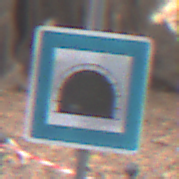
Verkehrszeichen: Tunnel
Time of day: MorningAfternoon
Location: Outdoor (Suburban)
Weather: PartlyCloudy
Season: NotSpecified
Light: Natural